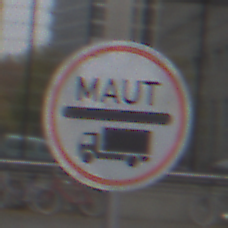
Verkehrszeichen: Mautpflicht
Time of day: MorningAfternoon
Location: Outdoor (Urban)
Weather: Overcast
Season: NotSpecified
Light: Natural